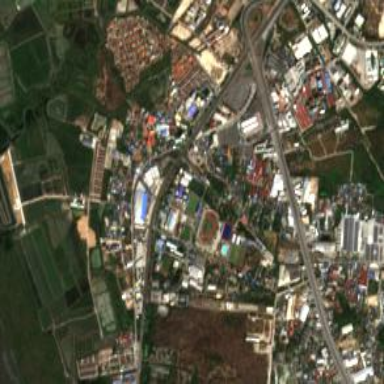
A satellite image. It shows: High school near sports center.